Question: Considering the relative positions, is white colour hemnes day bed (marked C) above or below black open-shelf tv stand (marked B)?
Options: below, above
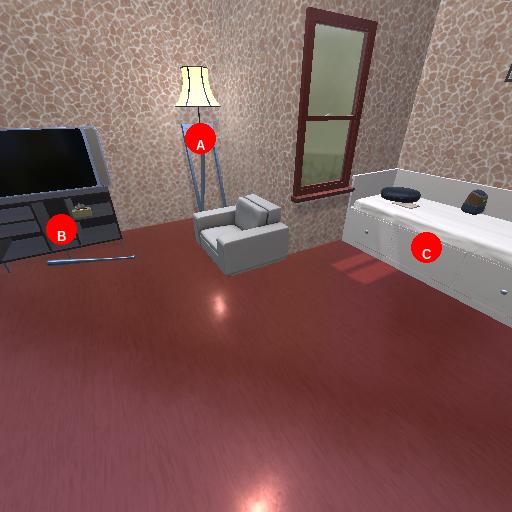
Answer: below